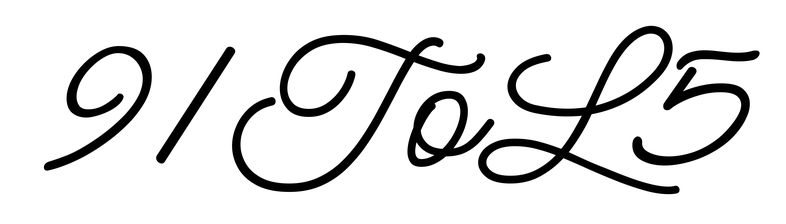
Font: MeowScript-Regular